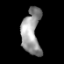
Tissue: prostate
Cell type: Epithelial cells
Senescence score: 0.7227
Nuclear area (px): 822
Mean DAPI intensity: 151.274